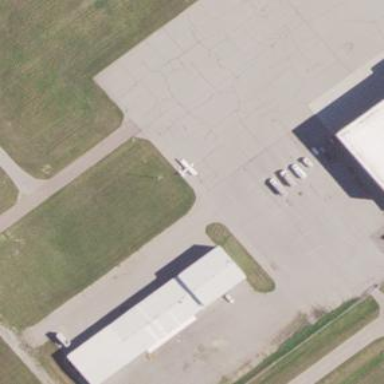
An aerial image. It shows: Apron at the airport.